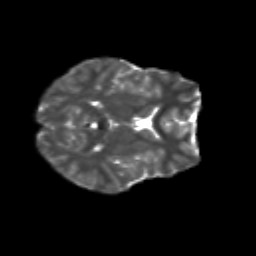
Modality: T2w
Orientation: axial
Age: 13
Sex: female
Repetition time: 9.4 s
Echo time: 0.089 s